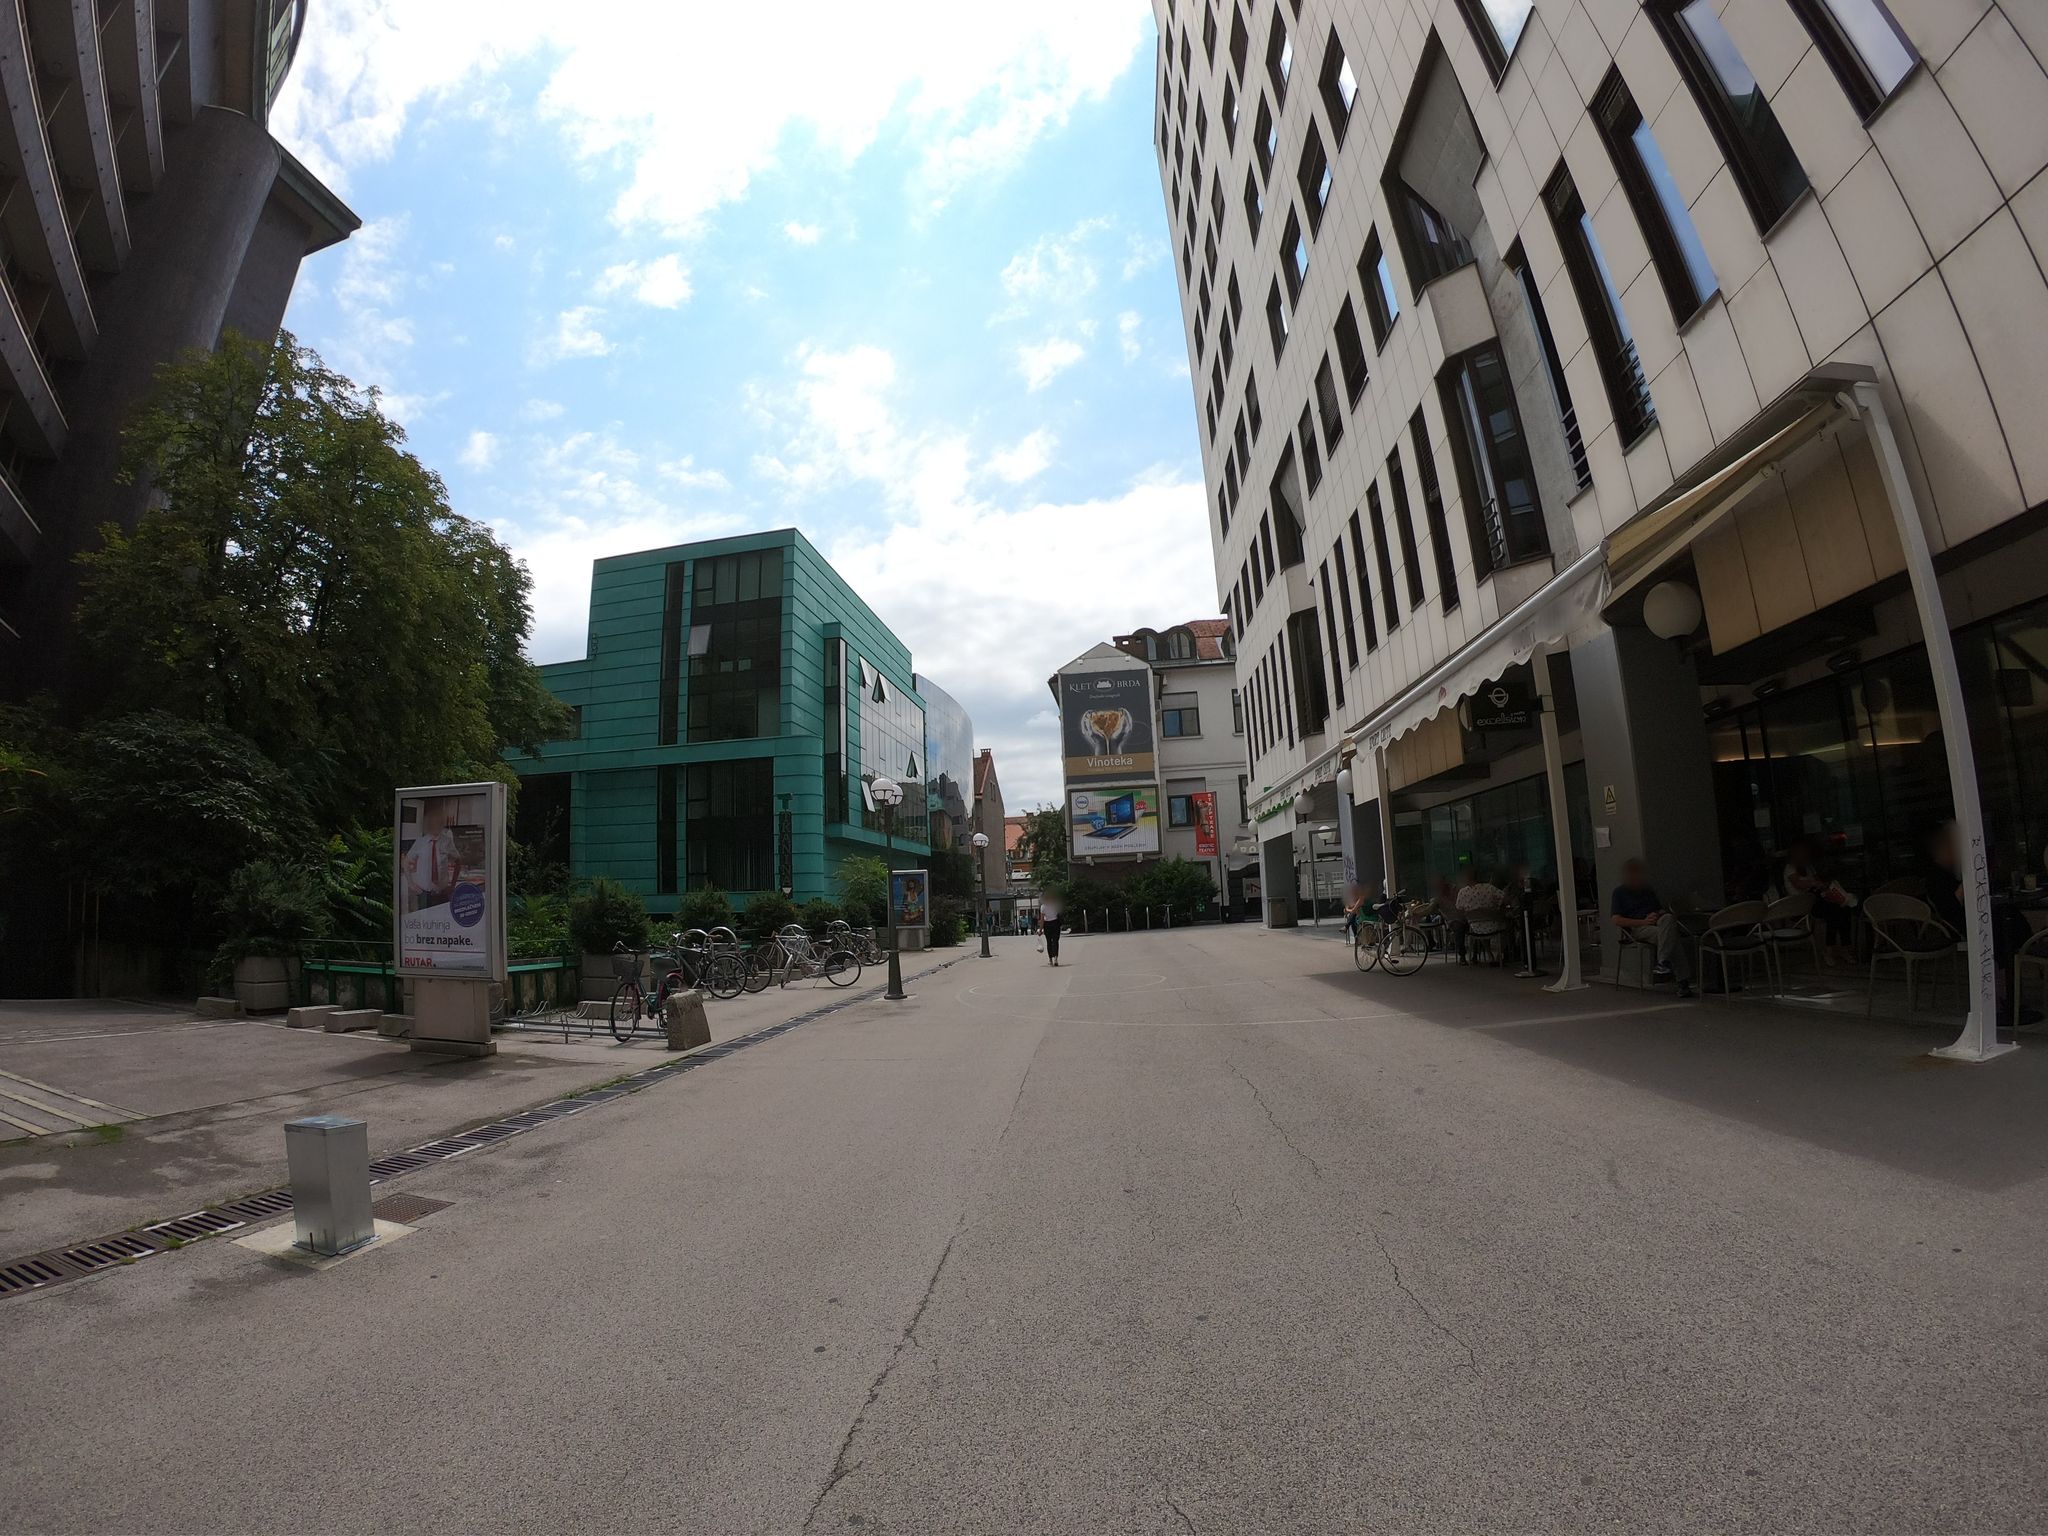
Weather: clear
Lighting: day
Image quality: good
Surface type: walking surface
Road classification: pedestrian, steps, path
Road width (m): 3.5
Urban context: urban centre
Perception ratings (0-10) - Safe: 8.62, Lively: 9.74, Beautiful: 8.93, Boring: 2.54, Depressing: 1.91, Wealthy: 7.78